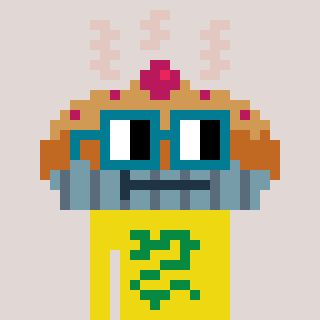
a pixel art character with square dark green glasses, a pie-shaped head and a yellow-colored body on a warm background